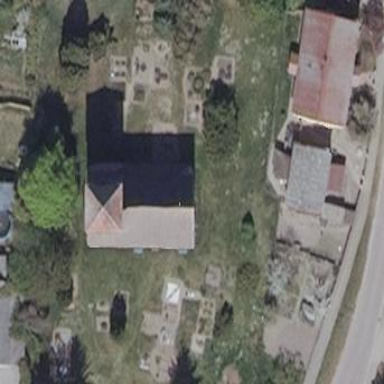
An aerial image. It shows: Graveyard.